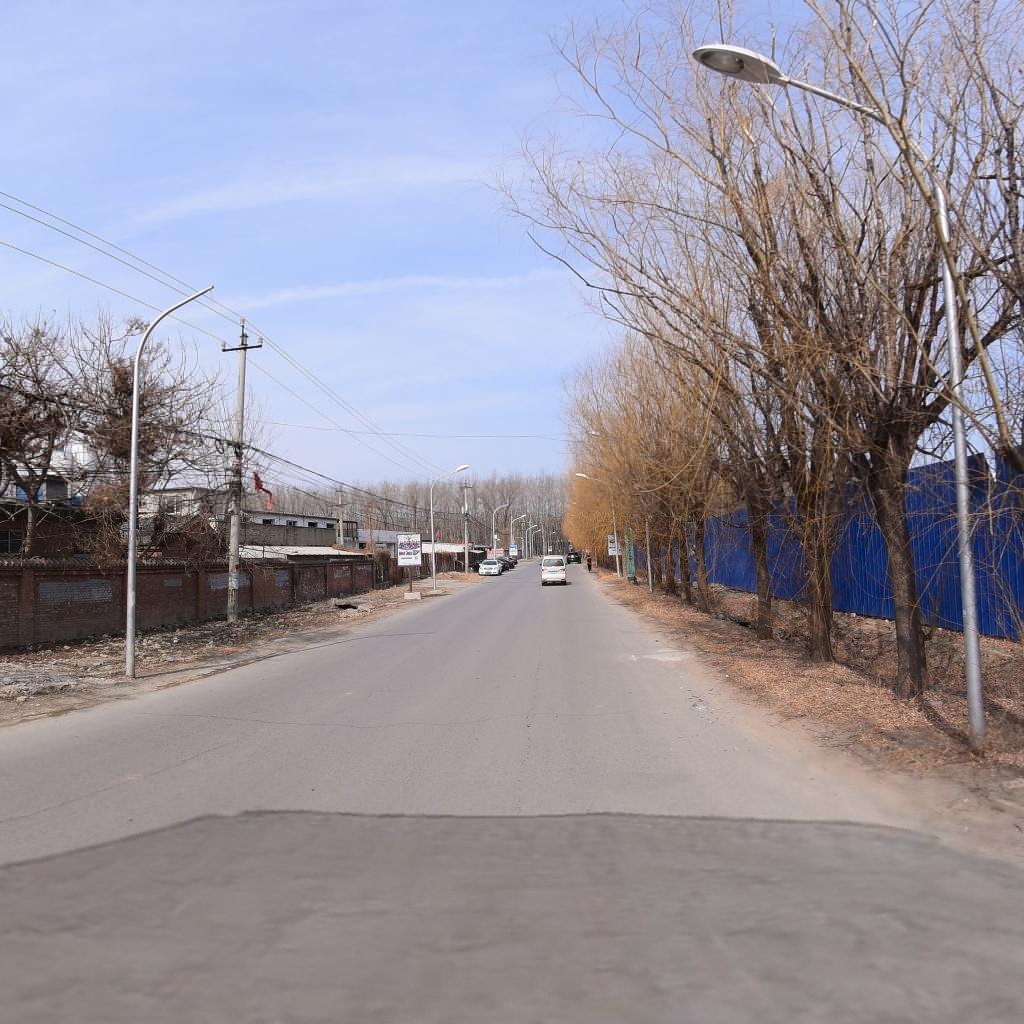
Region: Chaoyang
Road damage annotations: longitudinal crack, transverse crack